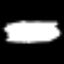
Label: frog